Field crop: maize
Growth stage: 2
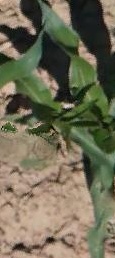
Species: maize